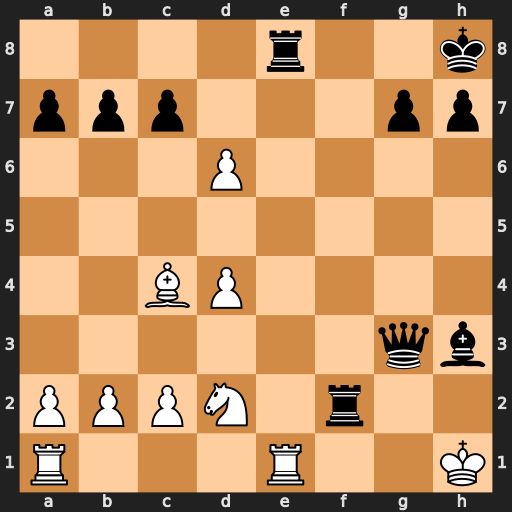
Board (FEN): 4r2k/ppp3pp/3P4/8/2BP4/6qb/PPPN1r2/R3R2K
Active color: w
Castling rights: -
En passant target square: -
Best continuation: Rxe8+ Rf8 Rxf8#